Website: lowes
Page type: review-order
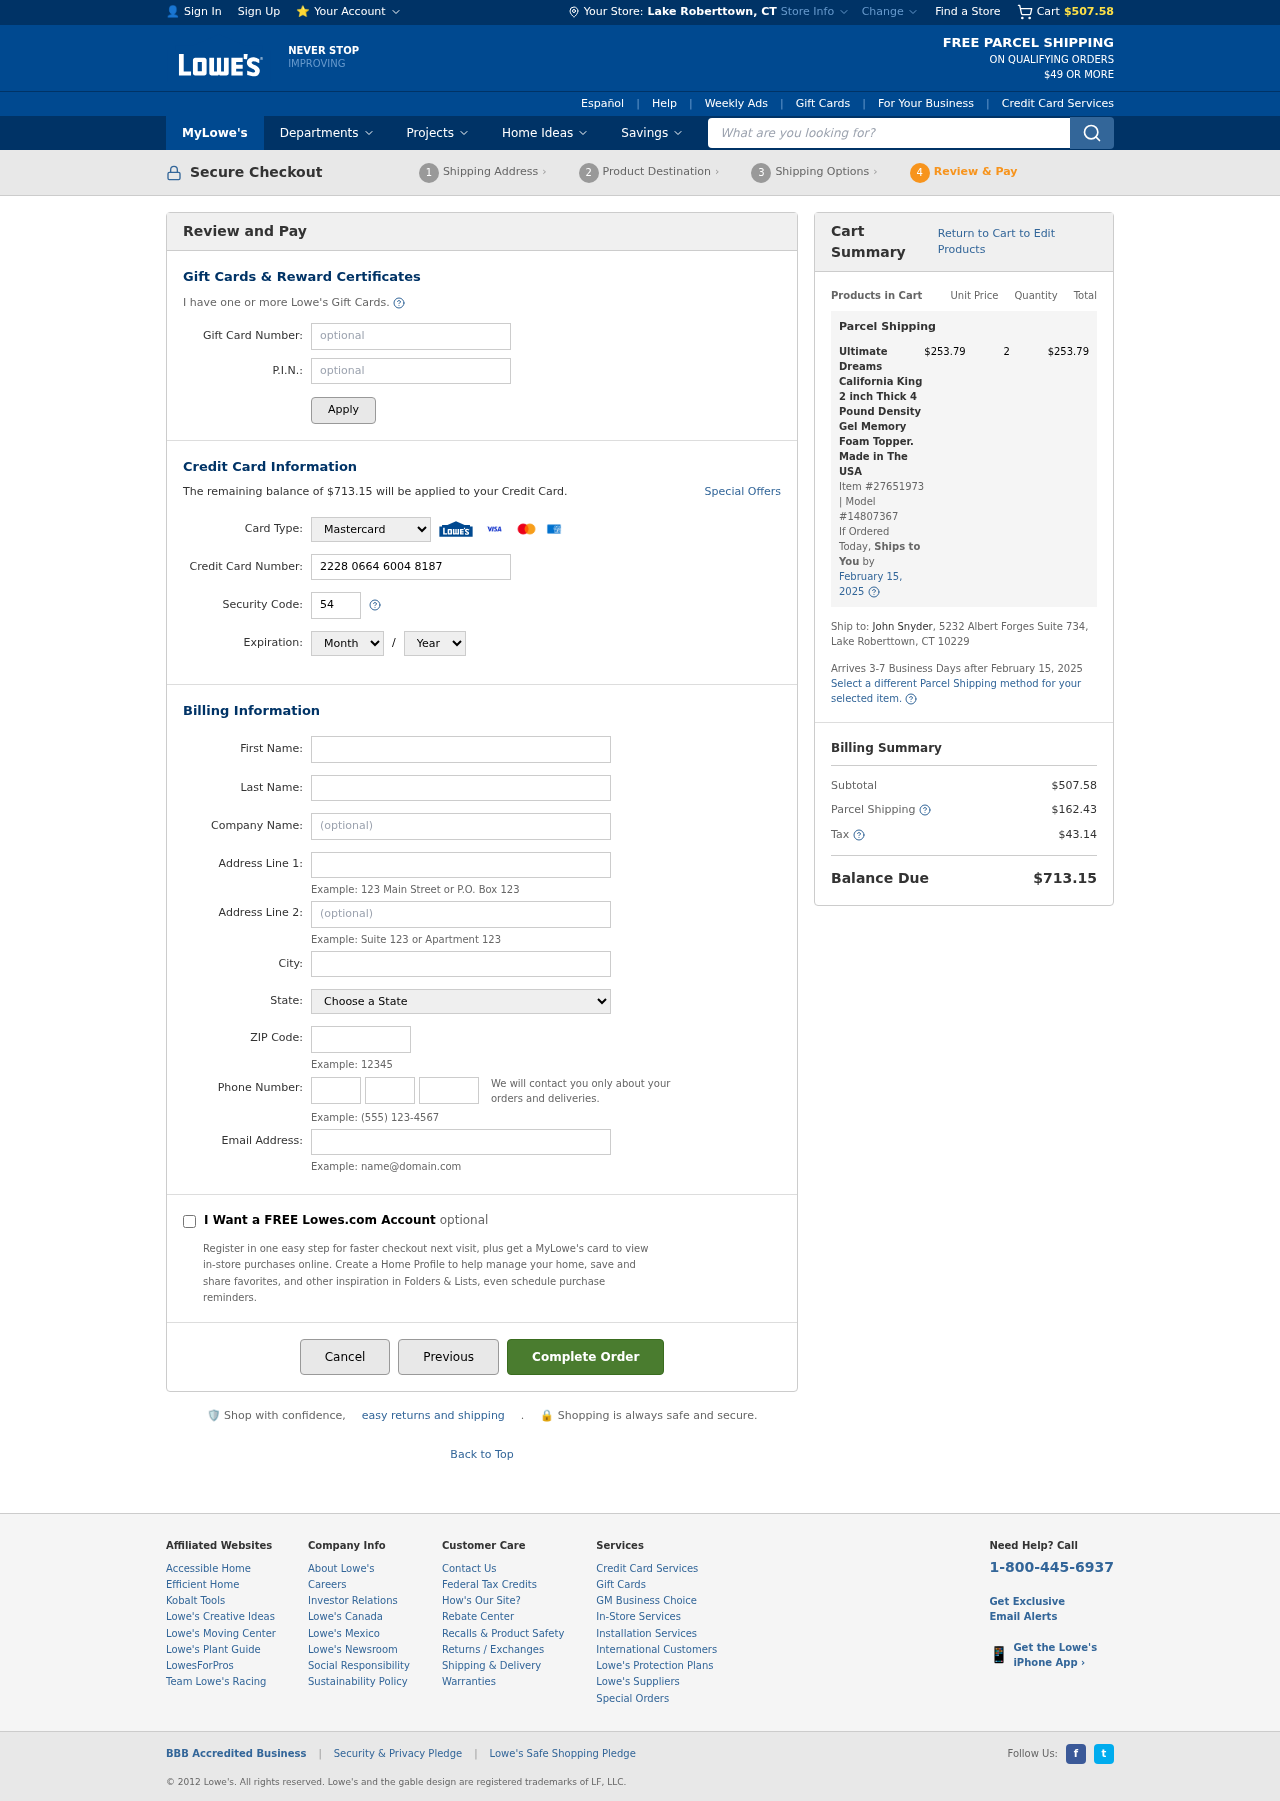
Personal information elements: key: PII_CARD_CVV
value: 540
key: PII_CARD_EXPIRY_MONTH
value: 07
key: PII_CARD_EXPIRY_YEAR
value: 29
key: PII_CARD_NUMBER
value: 2228 0664 6004 8187
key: PII_CARD_TYPE
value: Mastercard
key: PII_CITY
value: Lake Roberttown
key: PII_CITY_STATE
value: Lake Roberttown, CT
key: PII_EMAIL
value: jsnyder@gmail.com
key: PII_FIRSTNAME
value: John
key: PII_LASTNAME
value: Snyder
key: PII_PHONE_AREA
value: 668
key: PII_PHONE_PREFIX
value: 208
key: PII_PHONE_SUFFIX
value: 6435
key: PII_POSTCODE
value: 10229
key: PII_STATE
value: Connecticut
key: PII_STREET
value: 5232 Albert Forges Suite 734
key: PII_STREET2
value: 5232 Albert Forges Suite 734
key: PII_FULLNAME2
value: John Snyder
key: PII_STATE_ABBR
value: CT
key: PII_POSTCODE_FULL
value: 10229
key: PII_CITY_STATE_ZIP
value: Lake Roberttown, CT 10229
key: PII_POSTCODE_NUMERIC
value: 10229
Product elements: key: PRODUCT1_NAME
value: Ultimate Dreams California King 2 inch Thick 4 Pound Density Gel Memory Foam Topper. Made in The USA
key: PRODUCT1_PRICE
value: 253.79
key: PRODUCT1_QUANTITY
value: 2
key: PRODUCT1_ITEM_NUMBER
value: Item #27651973
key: PRODUCT1_MODEL_NUMBER
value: Model #14807367
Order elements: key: ORDER_SUBTOTAL
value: $507.58
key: ORDER_BALANCE_DUE
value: $713.15
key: ORDER_SHIPPING_DATE
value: February 15, 2025
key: ORDER_ITEM_TOTAL
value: $253.79
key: ORDER_SHIPPING_DATE2
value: February 15, 2025
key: ORDER_SHIPPING_COST
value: $162.43
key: ORDER_TAX
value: $43.14
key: ORDER_TOTAL
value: $713.15
Search elements: key: HEADER_SEARCH
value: What are you looking for?